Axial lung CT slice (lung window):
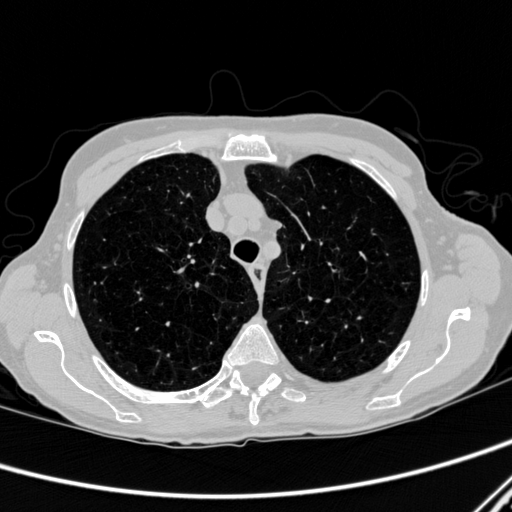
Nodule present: no